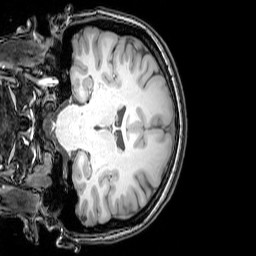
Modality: T1w
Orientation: coronal
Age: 24
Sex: female
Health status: healthy
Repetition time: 0.081 s
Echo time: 0.037 s